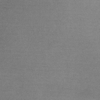
Label: dusty